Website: lowes
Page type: delivery-shipping
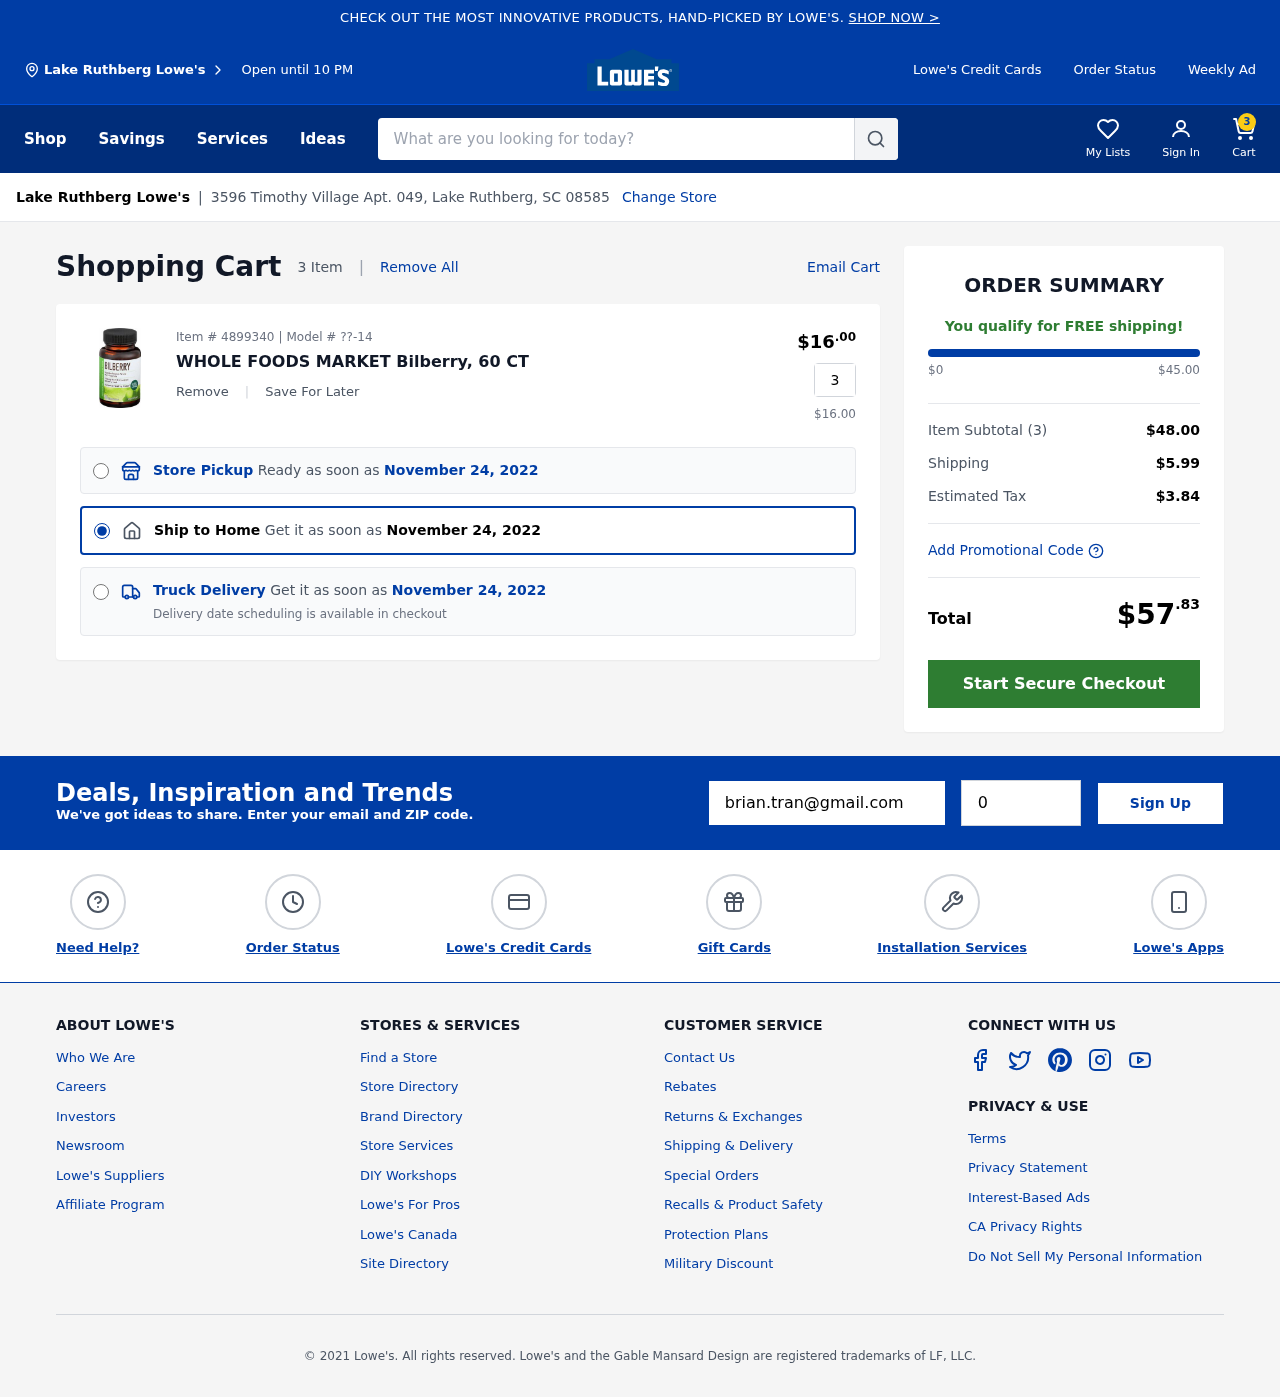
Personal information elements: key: PII_CITY
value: Lake Ruthberg
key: PII_EMAIL
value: brian.tran@gmail.com
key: PII_POSTCODE
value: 08585
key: PII_STREET
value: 3596 Timothy Village Apt. 049
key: PII_CITY2
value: Lake Ruthberg
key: PII_CITY_STATE_ZIP
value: Lake Ruthberg, SC 08585
Product elements: key: PRODUCT1_NAME
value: WHOLE FOODS MARKET Bilberry, 60 CT
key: PRODUCT1_PRICE
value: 16
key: PRODUCT1_QUANTITY
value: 3
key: PRODUCT1_MODEL
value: ??-14
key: PRODUCT1_PRICE2
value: $16.00
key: PRODUCT1_ITEM_NUMBER
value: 4899340
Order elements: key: ORDER_NUM_ITEMS
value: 3
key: ORDER_DELIVERY_DATE
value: November 24, 2022
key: ORDER_DELIVERY_DATE2
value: November 24, 2022
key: ORDER_DELIVERY_DATE3
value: November 24, 2022
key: ORDER_SUBTOTAL
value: $48.00
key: ORDER_SHIPPING_COST
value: $5.99
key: ORDER_TAX
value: $3.84
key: ORDER_TOTAL
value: $57.83
Search elements: key: HEADER_SEARCH
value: What are you looking for today?